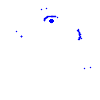
Particle: pion